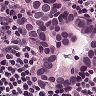
Metastatic tissue present: yes